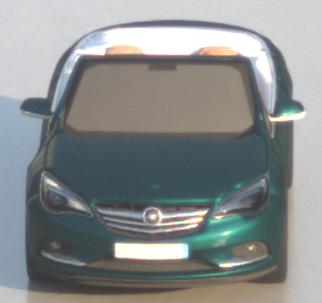
Make: Opel
Model: Cascada 1.4 Turbo
Detailed model: Cascada
Model produced from: 2013/03
Model produced until: 2015/01
Doors: 2
Color: blue
Road condition: wet road
Daytime: sunrise or sunset
Contrast: medium contrast